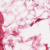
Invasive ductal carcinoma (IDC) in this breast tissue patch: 0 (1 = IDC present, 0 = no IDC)